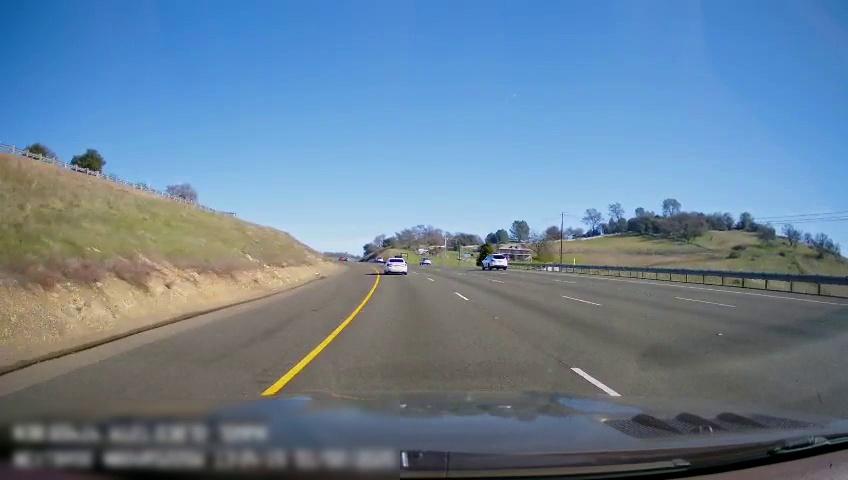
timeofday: Day
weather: Sunny
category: Drivable Space
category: Vehicles | Car
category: Vehicles | SUV
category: Vehicles | SUV
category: Vehicles | SUV
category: Vehicles | Car
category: Lanes | Current Lane
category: Lanes | Current Lane
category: Lanes | Alternate Lane
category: Lanes | Alternate Lane
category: Lanes | Alternate Lane